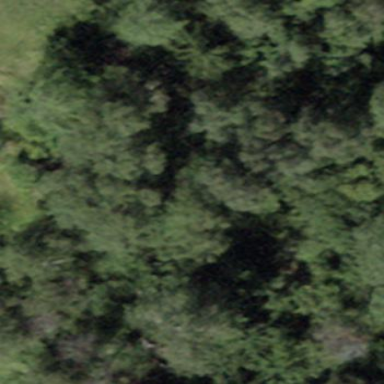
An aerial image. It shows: Woodland populated with broadleaved trees.